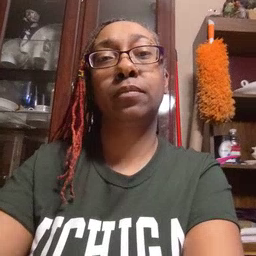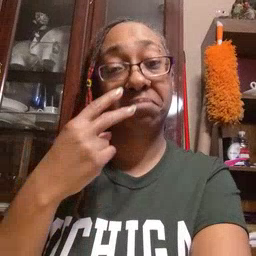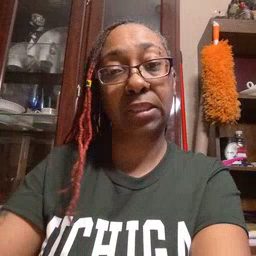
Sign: see